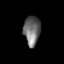
Tissue: prostate
Cell type: Epithelial cells
Senescence score: 0.2694
Nuclear area (px): 478
Mean DAPI intensity: 107.782